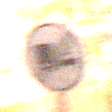
Verkehrszeichen: EndeUeberholverbotKraftfahrzeuge
Umgebung: Outdoor, Nature
Tageszeit: Night
Wetter: Clear
Licht: Natural
Jahreszeit: NotSpecified
Kontrast: LowContrast